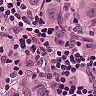
Metastatic tissue present: yes